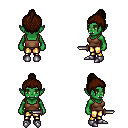
a pixel art fantasy rpg character, female body template, orc, green skin, brown pirate shirt, gold greaves, brown short topknot hairstyle, metal boots, dagger, four views (front, back, left, right), 2x2 character sprite sheet, small pixel art, hard edges, no anti-aliasing